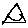
Label: triangle